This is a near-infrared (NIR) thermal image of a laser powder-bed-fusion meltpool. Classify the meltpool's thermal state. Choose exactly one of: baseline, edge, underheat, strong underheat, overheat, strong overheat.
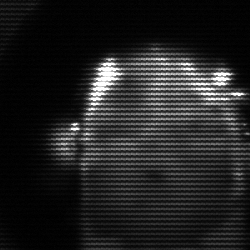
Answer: baseline